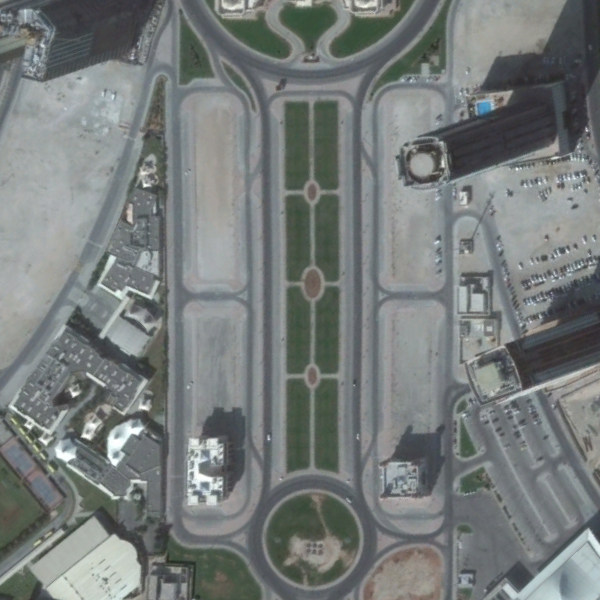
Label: Square